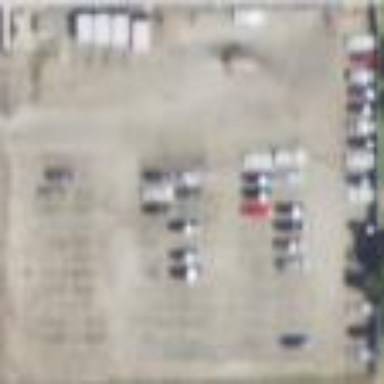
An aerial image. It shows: Parking area.